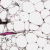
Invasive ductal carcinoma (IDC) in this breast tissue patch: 0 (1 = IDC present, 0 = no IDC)